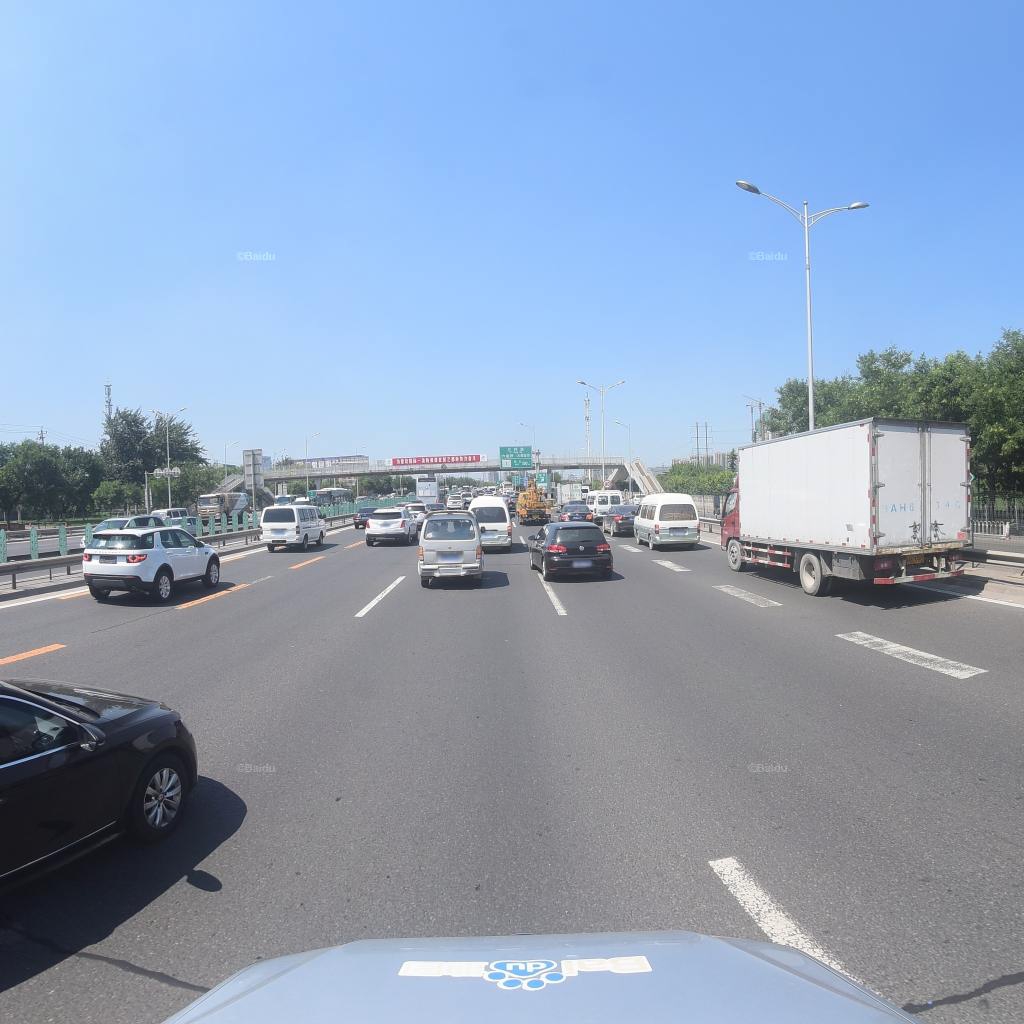
Region: Fengtai
Road damage annotations: transverse patch, longitudinal patch, transverse patch